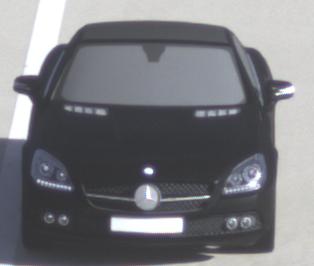
Make: Mercedes-Benz
Model: SLK 200
Detailed model: SLK-Class (172)
Model produced from: 2011/03
Model produced until: 2015/04
Doors: 2
Color: black
Road condition: dry road
Daytime: morning or afternoon
Contrast: high contrast